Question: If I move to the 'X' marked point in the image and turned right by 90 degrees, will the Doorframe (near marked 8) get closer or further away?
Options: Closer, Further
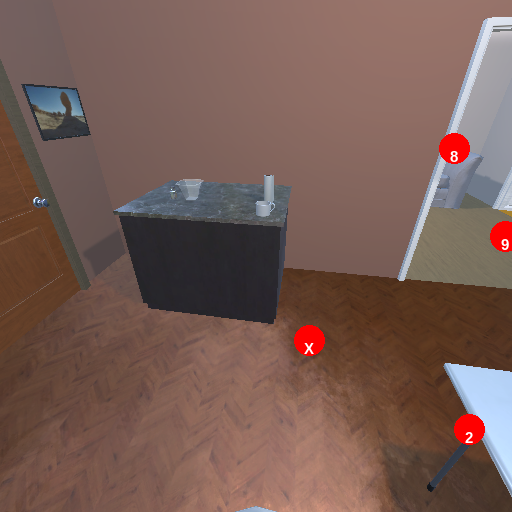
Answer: Closer